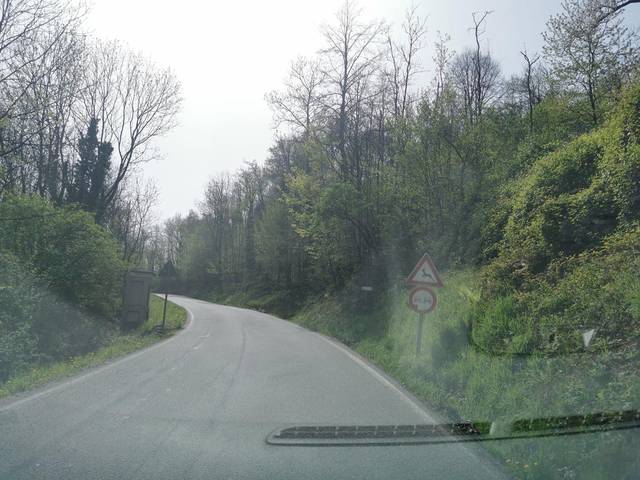
Region: Italy
Coordinates: 45.307, 7.576